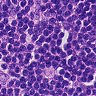
Metastatic tissue present: no